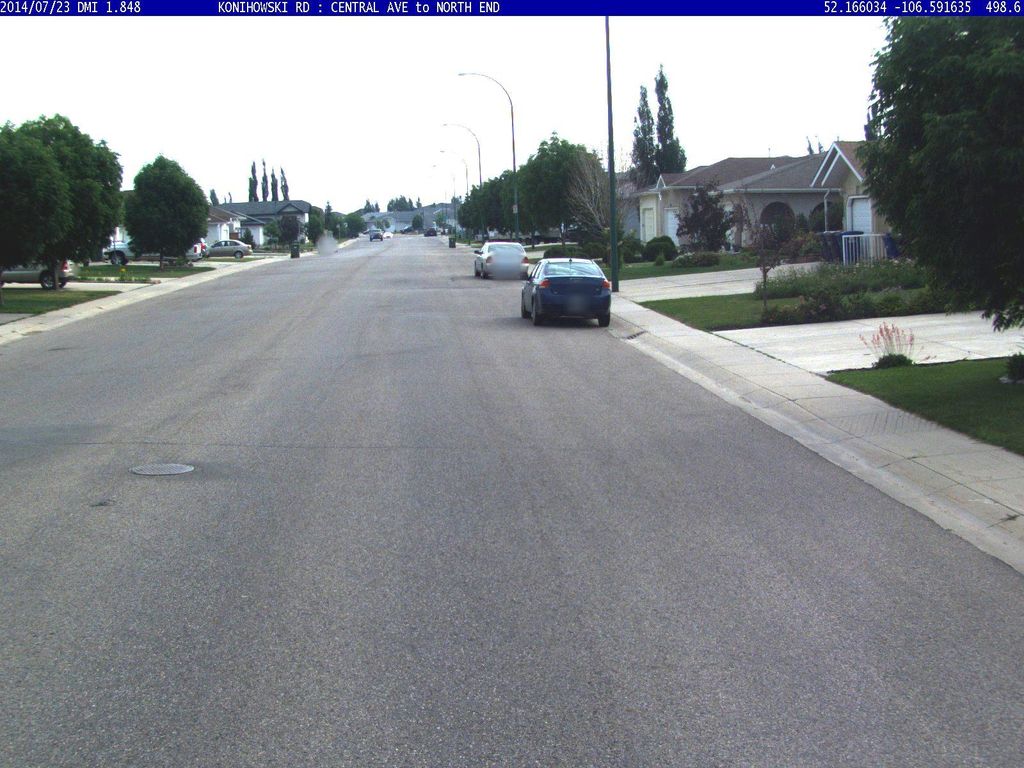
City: saskatoon